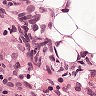
Metastatic tissue present: no